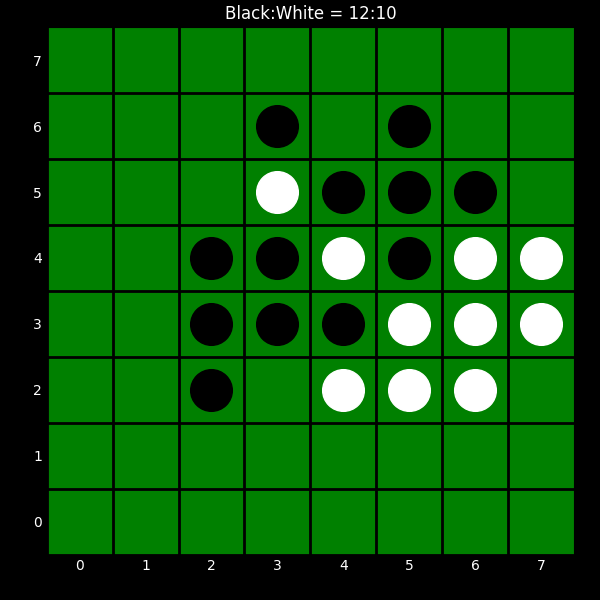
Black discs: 12
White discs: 10